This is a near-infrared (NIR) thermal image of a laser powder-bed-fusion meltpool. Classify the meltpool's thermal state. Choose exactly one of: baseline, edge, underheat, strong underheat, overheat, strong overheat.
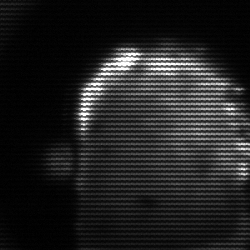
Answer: baseline